Interaction volume radius: 10 \u00c5
Interaction volume height: 25 \u00c5
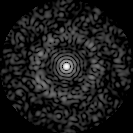
Disorder parameter: 0.8336